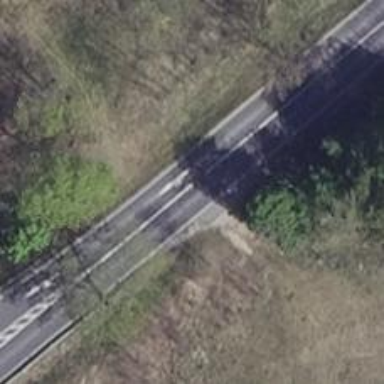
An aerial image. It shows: Primary road with asphalt surface.